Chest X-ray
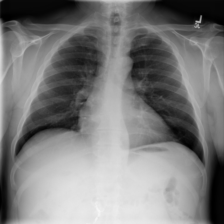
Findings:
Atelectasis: negative
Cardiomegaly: negative
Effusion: negative
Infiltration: negative
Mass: negative
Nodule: negative
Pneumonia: negative
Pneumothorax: negative
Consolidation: negative
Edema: negative
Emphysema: negative
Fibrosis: negative
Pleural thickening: negative
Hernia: negative